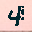
Label: 4